Question: On Google Chrome (37.0.2062.122, OSX / Windows), an iframe with an URL containing a fragment causes the parent elements to scroll up.
It's only happening in Chrome (tested in Safari and Firefox).
Here's a Fiddle showing the issue: <URL>
As you can see, the whole '<body>' containing the iframe has scrolled up. The header is hidden because it's now above the window, and there is an unexpected blank space at the bottom of the page.
How to avoid this ?
Bounty offered for a non-js workaround or a simpler html document reproducing the issue.

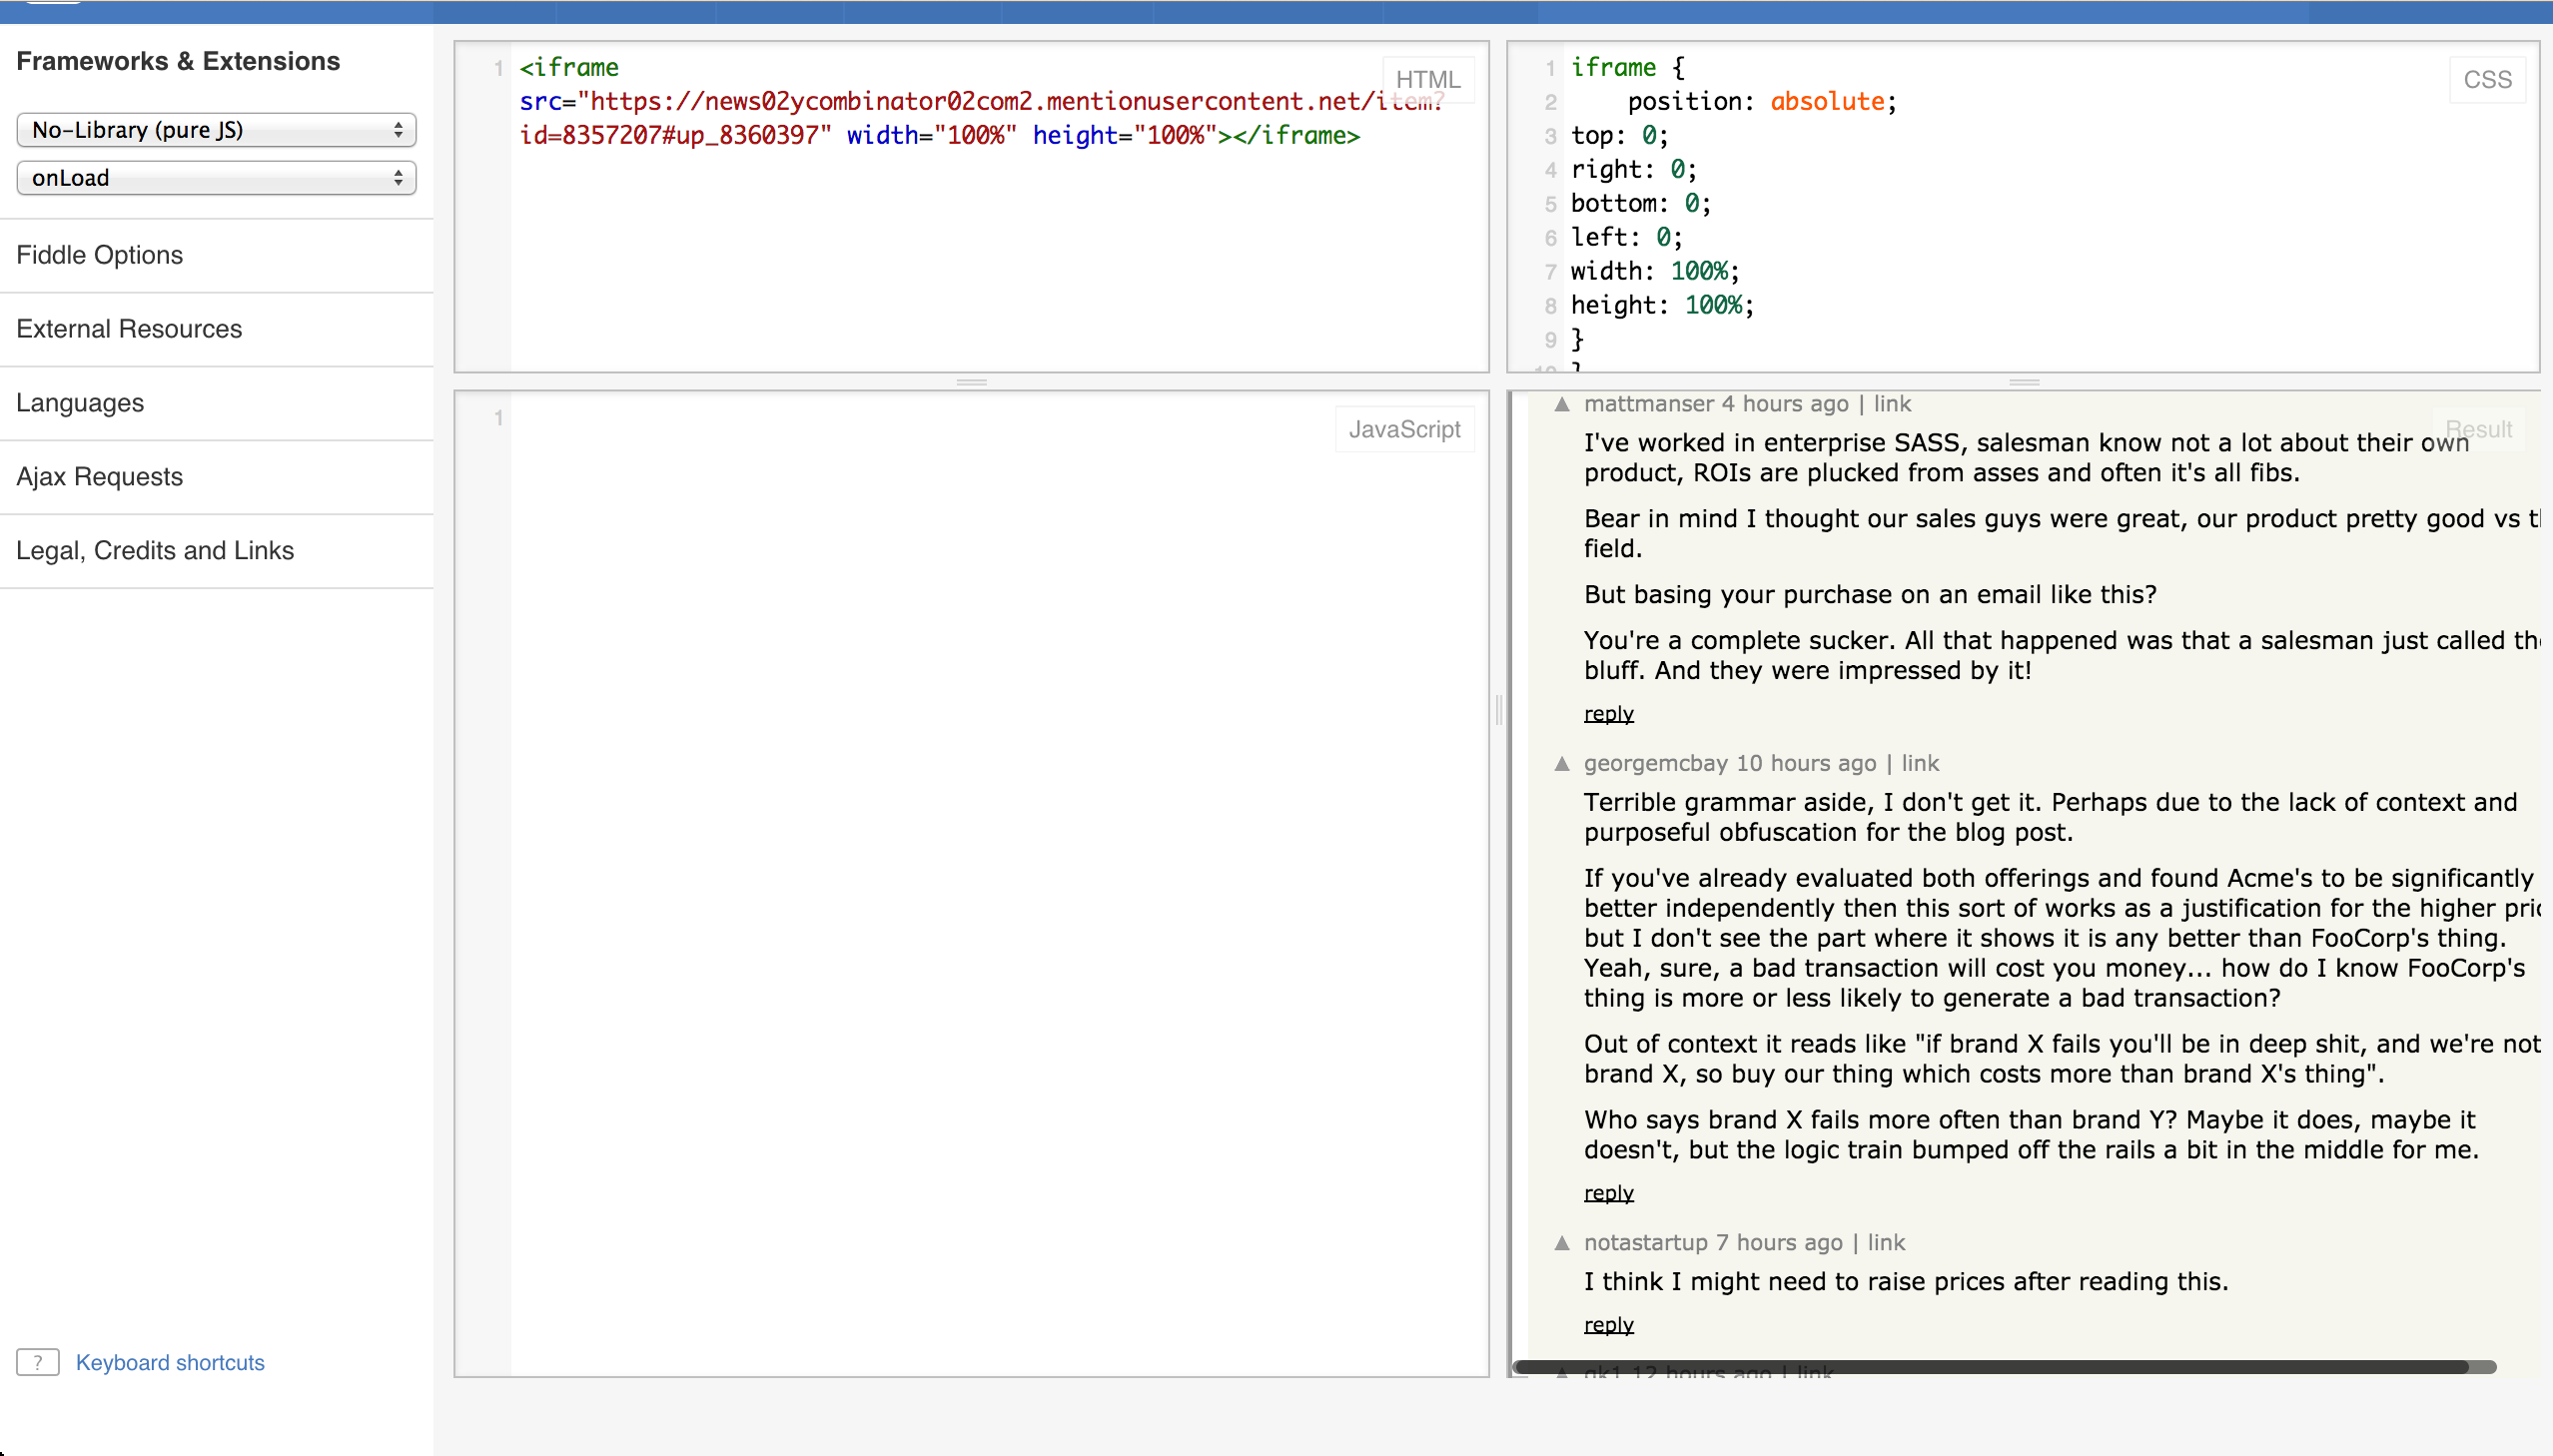
Answer: ### Reproducing script
Found a minimal way to reproduce the bug: <URL>.
It also happens outside of jsfiddle using the following code:
'''
<!doctype html>
<html>
<head>
<style>
body, html {
padding: 0;
border: 0;
margin: 0;
height: 100%;
overflow: hidden;
}
#header {
height: 50px;
background: blue;
}
#content {
position: absolute;
top: 50px;
right: 0;
bottom: 0;
left: 0;
}
#overflow {
position: absolute;
height: 50px;
bottom: -50px;
}
</style>
<script>
function loadIframe() {
var ifr = document.createElement('iframe');
ifr.src = 'https://en.wikipedia.org/wiki/Stack_overflow#See_also';
var content = document.getElementById('content');
while (content.firstChild) {
content.removeChild(content.firstChild);
}
content.appendChild(ifr);
}
window.onload = function () {
document.getElementById('btn').onclick = loadIframe;
};
</script>
</head>
<body>
<div id=header>
<button id=btn>load iframe</button>
</div>
<div id=content>
</div>
<div id=overflow>
overflow
</div>
</body>
</html>
'''